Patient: sex M, age 78
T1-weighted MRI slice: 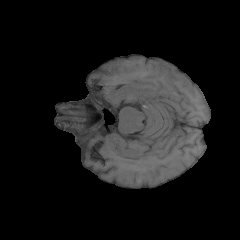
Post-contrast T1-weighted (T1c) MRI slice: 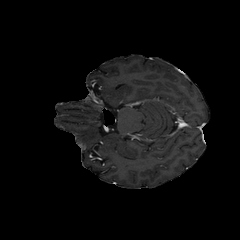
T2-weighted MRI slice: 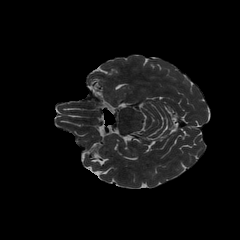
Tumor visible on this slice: no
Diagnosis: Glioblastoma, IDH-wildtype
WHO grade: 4